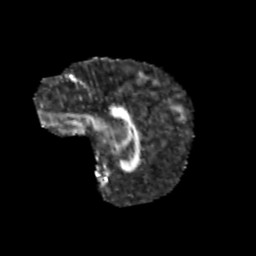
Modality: FA
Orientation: sagittal
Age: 10
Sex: female
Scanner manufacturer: siemens
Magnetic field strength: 3 T
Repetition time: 3.8 s
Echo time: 0.07 s